Field crop: tomato
Growth stage: 1
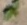
Species: solanum